Field crop: tomato
Growth stage: 1
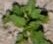
Species: solanum